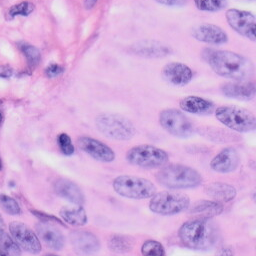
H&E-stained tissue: Skin